Question: Respected Sir,
I have a datagridview filled with data having various timestamps in one column

And trying to colour rows in range of alternate days like the image above. So far, i am trying like this
'''
Private Sub alternateDaysRows()
For i As Integer = 1 To Me.datagridview1.Rows.Count - 1
If i > 1 Then
Dim myLastRowDate As Date
myLastRowDate = CType(Me.datagridview1.Rows(Me.datagridview1.Rows.Count - 1).Cells(2).Value, DateTime).Date
myCountDate = myLastRowDate.AddDays(1)
For Each row As DataGridViewRow In Me.datagridview1.Rows
If CType(row.Cells(2).Value, DateTime).Date = myCountDate Then
row.DefaultCellStyle.BackColor = Color.WhiteSmoke
End If
Next
End If
Next
End Sub
'''
any suggestions ?
yours faithfully
Murulimadhav
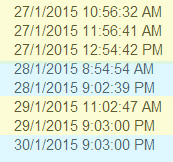
Answer: Something along these lines may do what you want:
'''
Private Sub alternateDaysRows()
Dim myLastRow As DataGridViewRow = Nothing
Dim myLastColor = Color.Yellow
Dim isFirstRow As Boolean = True
For Each row As DataGridViewRow In Me.DataGridView1.Rows
If myLastRow IsNot Nothing Then
If DateTime.Parse(myLastRow.Cells(0).Value.ToString).Date <> DateTime.Parse(row.Cells(0).Value.ToString).Date Then
myLastColor = If(myLastColor = Color.Yellow, Color.Red, Color.Yellow)
End If
End If
myLastRow = row
row.DefaultCellStyle.BackColor = myLastColor
Next
'''
This assumes that the cells are sorted in date order and that the values are convertable to a date. It alternates when the date changes rather than on every other day but would highlight when a different day is being viewed.